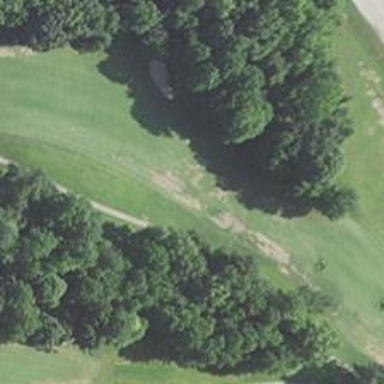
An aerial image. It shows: Golf hole.